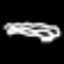
Label: squiggle